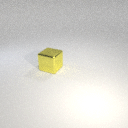
large yellow metal cube